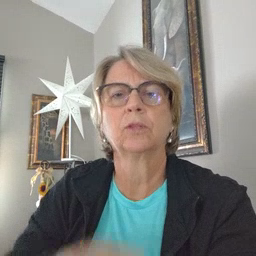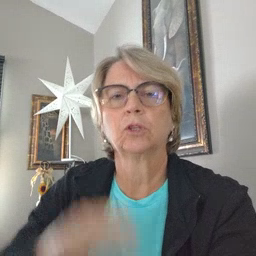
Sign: quiet